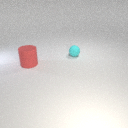
small cyan rubber sphere to the right of large red rubber cylinder